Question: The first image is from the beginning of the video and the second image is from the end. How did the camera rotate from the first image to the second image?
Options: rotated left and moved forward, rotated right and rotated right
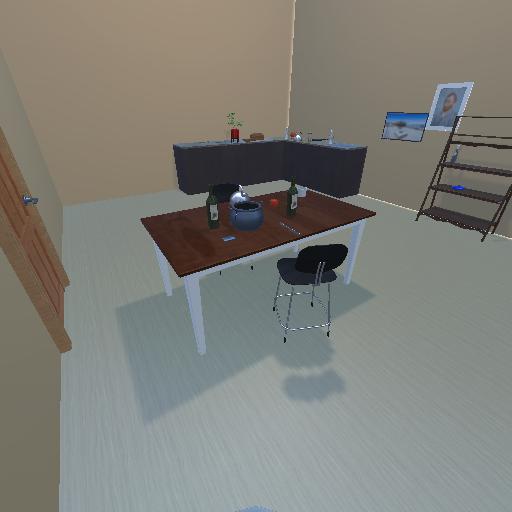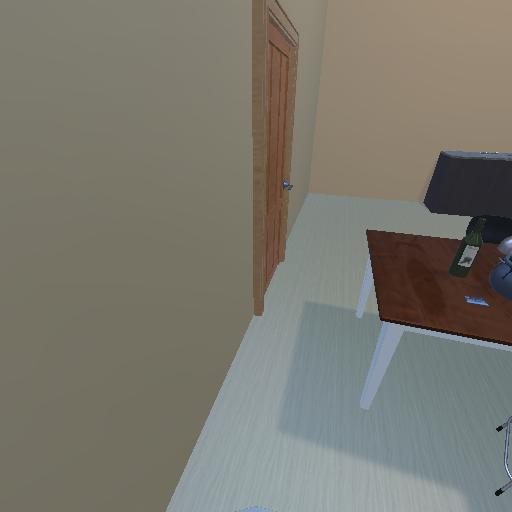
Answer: rotated left and moved forward